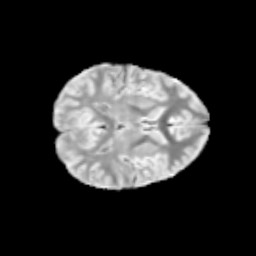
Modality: T2w
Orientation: axial
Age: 12
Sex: male
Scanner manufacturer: siemens
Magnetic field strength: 3 T
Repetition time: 3.8 s
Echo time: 0.07 s